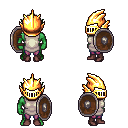
a pixel art fantasy rpg character, male body template, orc, green skin, white tunic, magenta pants, gray bangs hairstyle, gold helm, maroon shoes, shield, four views (front, back, left, right), 2x2 character sprite sheet, small pixel art, hard edges, no anti-aliasing